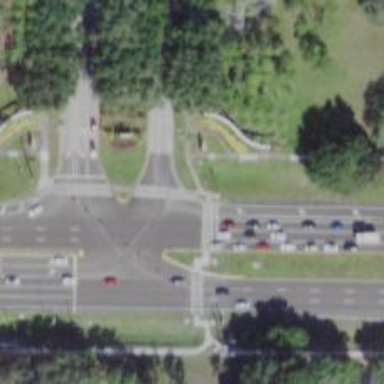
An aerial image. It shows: Footway on parkway.